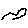
Label: bird